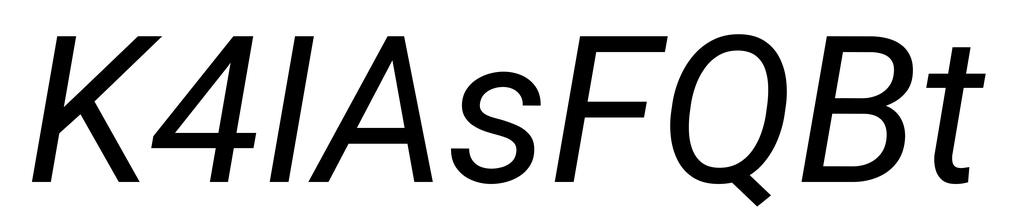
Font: Roboto-Italic_Italic